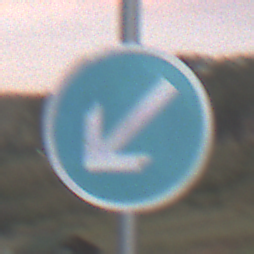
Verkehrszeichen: VorgeschriebeneVorbeifahrtLinks
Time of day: SunriseSunset
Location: Outdoor (RoadRail)
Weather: PartlyCloudy
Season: NotSpecified
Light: Natural